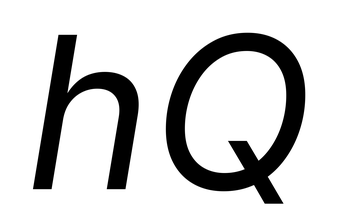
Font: Inter-Italic_Italic